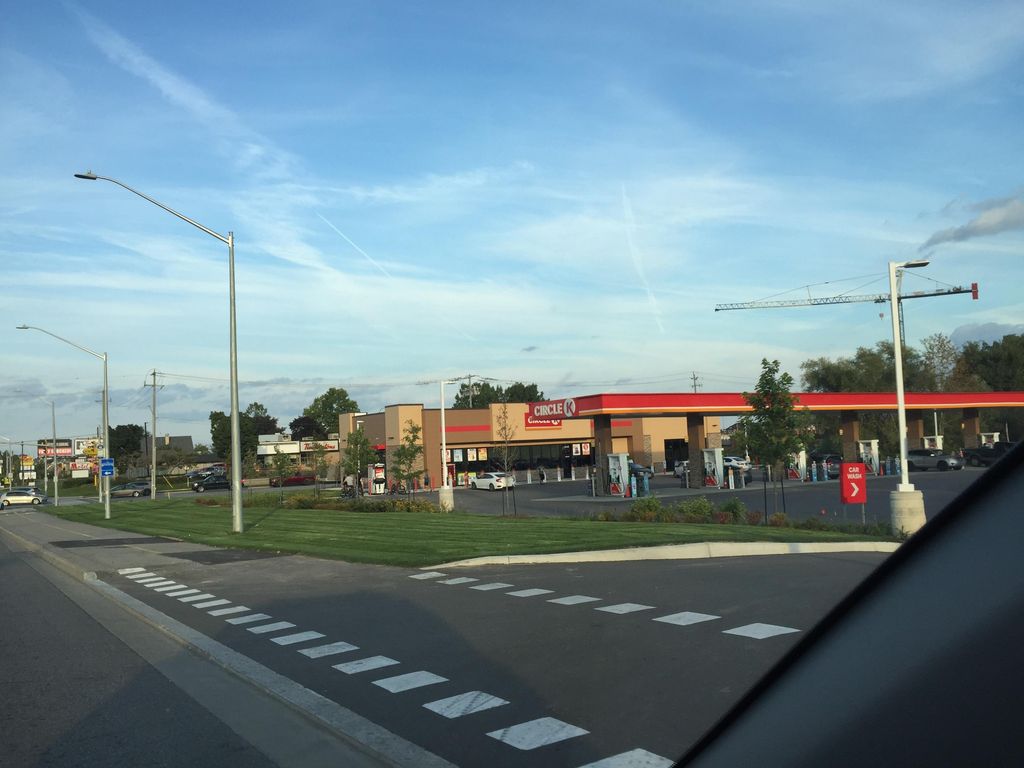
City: kitchener-waterloo